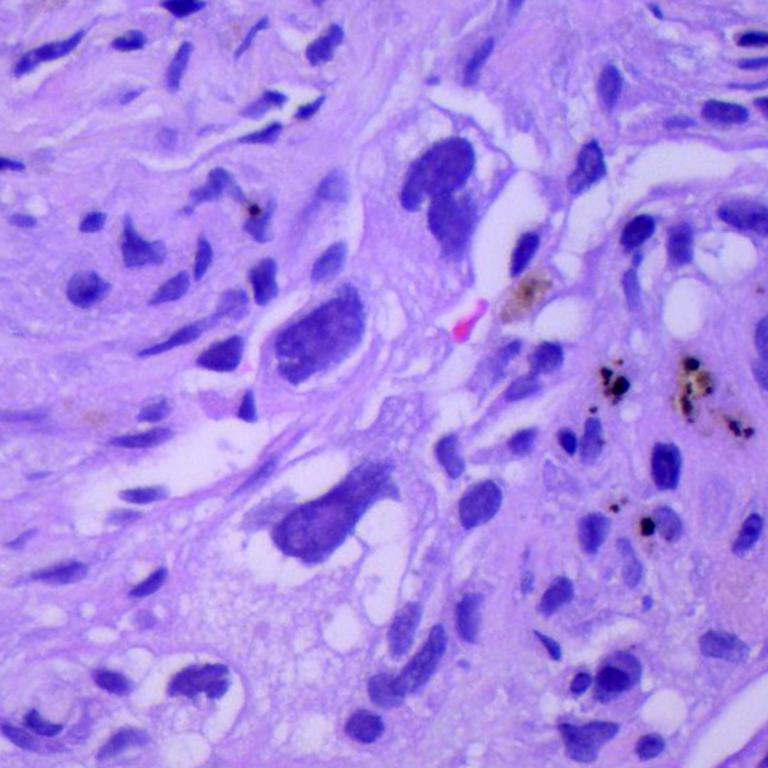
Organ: lung
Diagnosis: adenocarcinomas